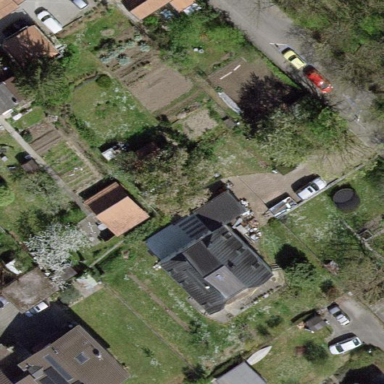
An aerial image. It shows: Garden surrounded by fence.